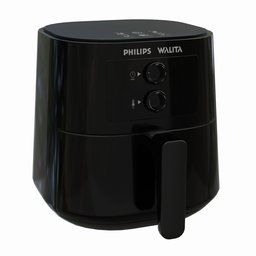
Label: appliances